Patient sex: M
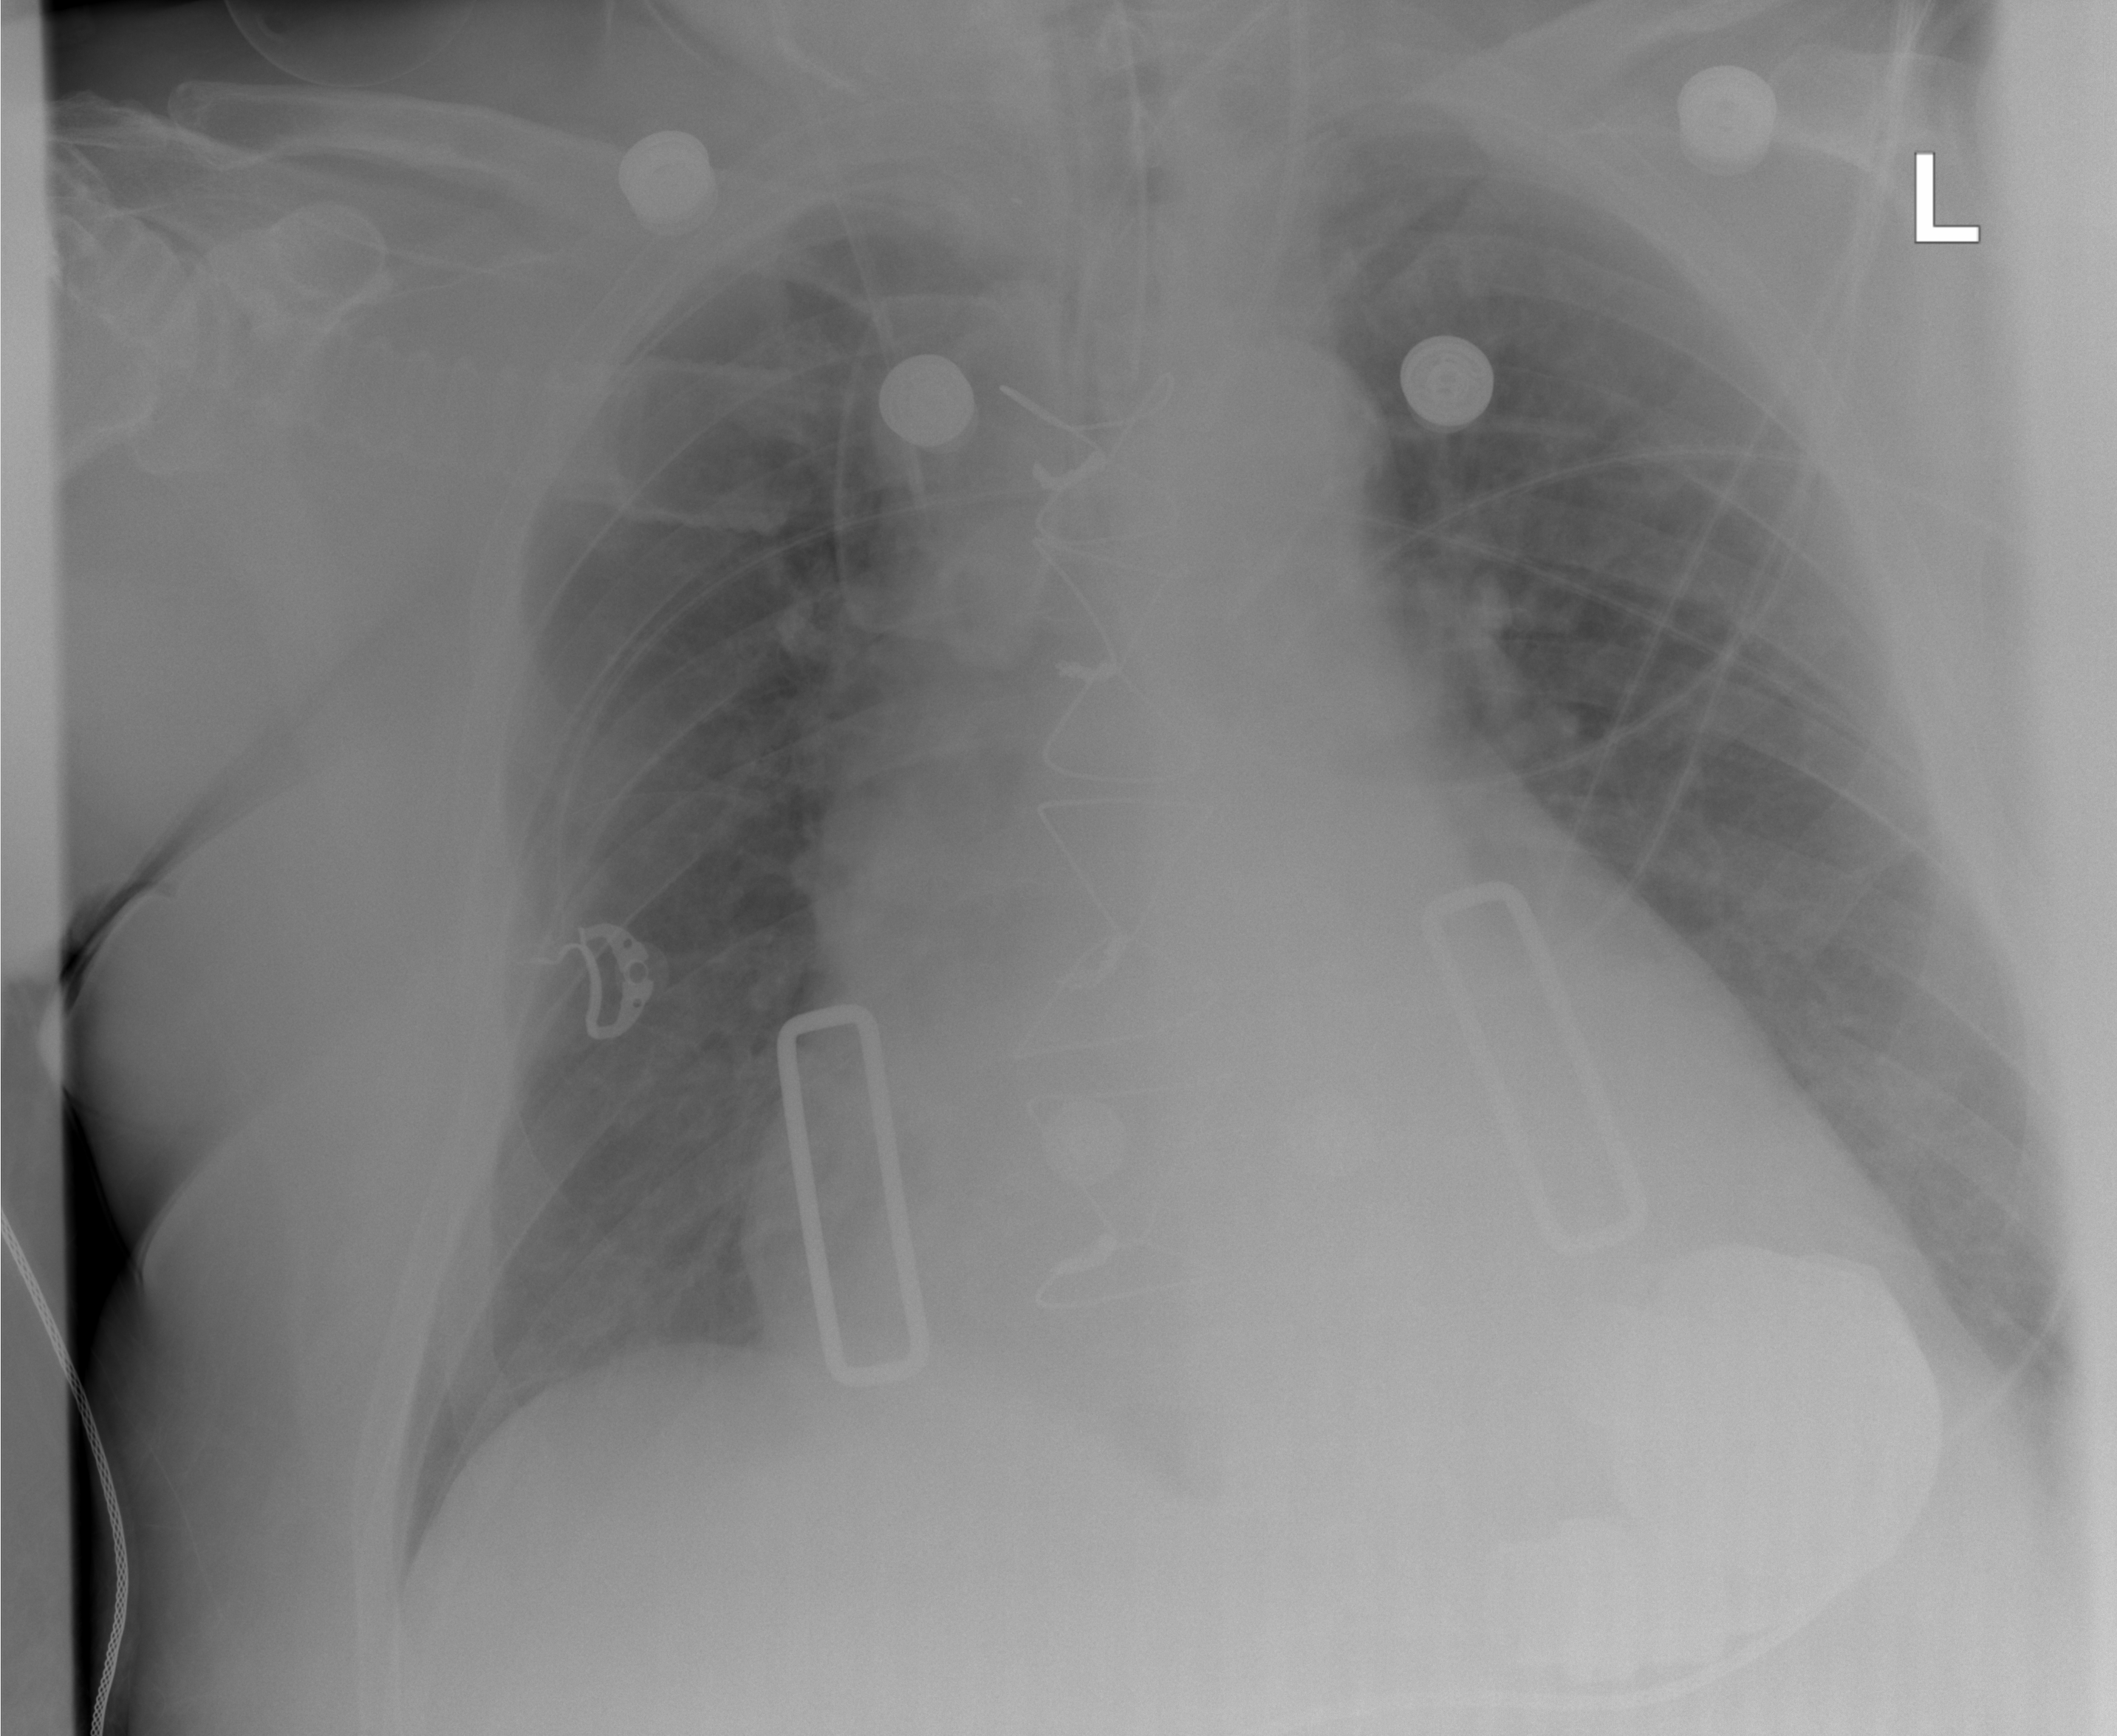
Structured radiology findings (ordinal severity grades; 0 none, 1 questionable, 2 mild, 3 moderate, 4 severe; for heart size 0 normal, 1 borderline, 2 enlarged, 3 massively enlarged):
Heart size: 2
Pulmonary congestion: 0
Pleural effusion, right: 0
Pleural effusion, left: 1
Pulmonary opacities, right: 0
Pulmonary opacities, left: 0
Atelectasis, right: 0
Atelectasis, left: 1